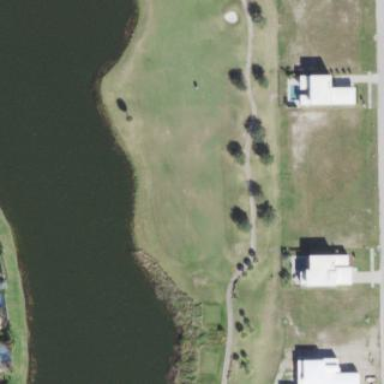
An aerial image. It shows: Residential area with out-of-bounds golf area.